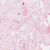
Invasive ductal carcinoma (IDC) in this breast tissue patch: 0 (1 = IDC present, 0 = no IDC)